Question: i have a model contains a bool value,
when i present that value in the view i got this image

### how to make it just 'True' or 'False'
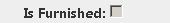
Answer: It all depends on how you present the data (mark up) in your view.
'@Html.EditorFor(m=>m.BoolValue)' -> renders a checkbox so that the user can "edit" the data.
'@Html.LabelFor(m=>m.BoolValue)' -> renders the string "BoolValue" unless you have a data annotation ('[DisplayName("Some New Name")]') naming it something different. This is to generate a label to associate with a checkbox.
'@model.BoolValue' -> Will render true or false, whatever the value of the BoolValue variable is.